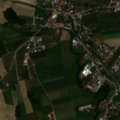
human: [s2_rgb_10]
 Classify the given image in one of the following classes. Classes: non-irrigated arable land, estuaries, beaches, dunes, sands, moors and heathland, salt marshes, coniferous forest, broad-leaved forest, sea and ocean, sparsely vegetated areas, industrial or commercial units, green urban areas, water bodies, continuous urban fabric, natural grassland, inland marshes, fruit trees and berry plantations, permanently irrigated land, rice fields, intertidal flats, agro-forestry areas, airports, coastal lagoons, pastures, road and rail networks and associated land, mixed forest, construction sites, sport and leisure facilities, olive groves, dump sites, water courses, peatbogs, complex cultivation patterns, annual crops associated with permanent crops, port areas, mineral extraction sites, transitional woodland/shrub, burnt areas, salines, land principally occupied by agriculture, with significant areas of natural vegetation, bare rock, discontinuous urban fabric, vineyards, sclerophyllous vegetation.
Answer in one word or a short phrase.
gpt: discontinuous urban fabric, non-irrigated arable land, pastures, complex cultivation patterns